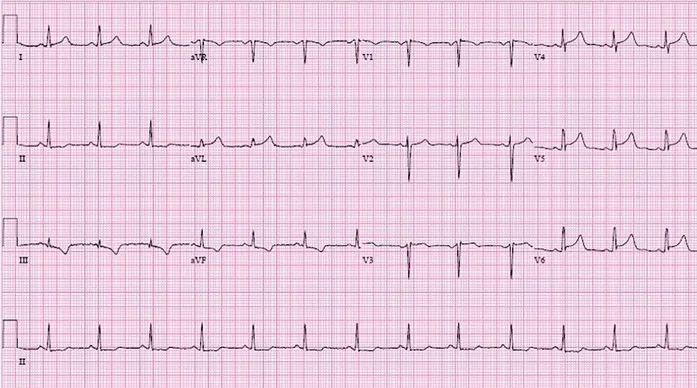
Inpatient electrocardiogram shows lateral ST segment elevation.
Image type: electrography (ekg)